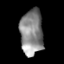
Tissue: lung
Cell type: Others
Senescence score: 0.1254
Nuclear area (px): 1013
Mean DAPI intensity: 137.955